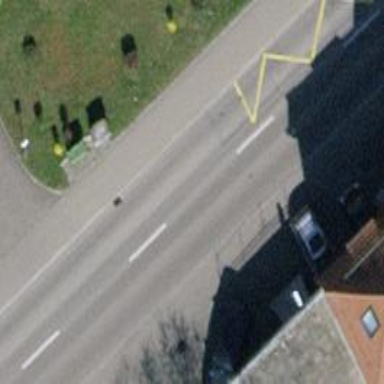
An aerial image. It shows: Bus stop equipped with public transport stop position.